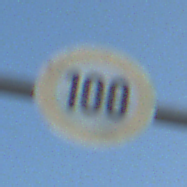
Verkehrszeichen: Geschwindigkeit100
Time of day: MorningAfternoon
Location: Outdoor (Nature)
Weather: Clear
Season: NotSpecified
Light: Natural